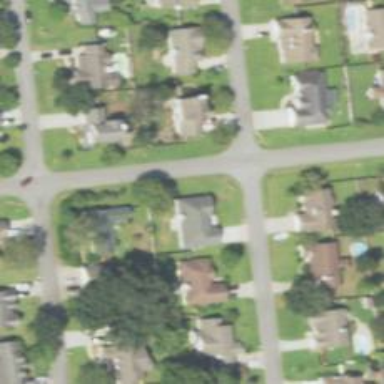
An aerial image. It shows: Residential road.